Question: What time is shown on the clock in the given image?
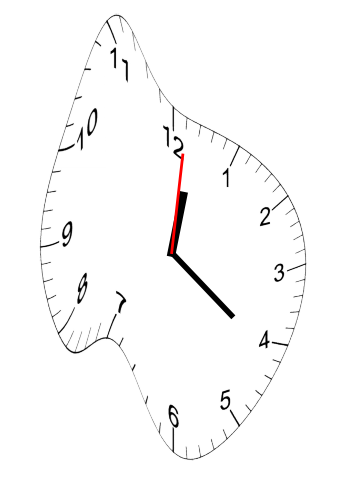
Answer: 12:21:01